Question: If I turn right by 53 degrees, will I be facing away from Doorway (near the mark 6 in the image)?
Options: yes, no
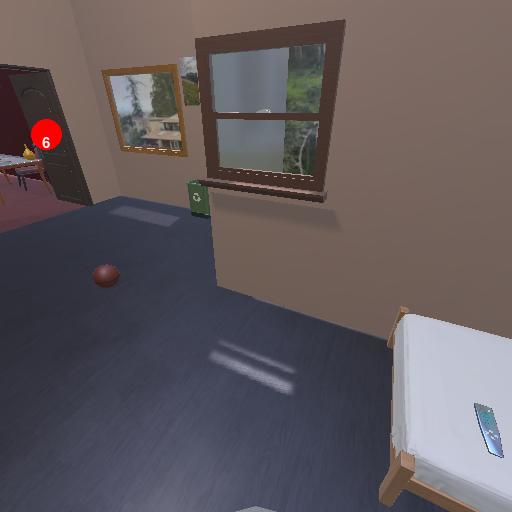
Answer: yes